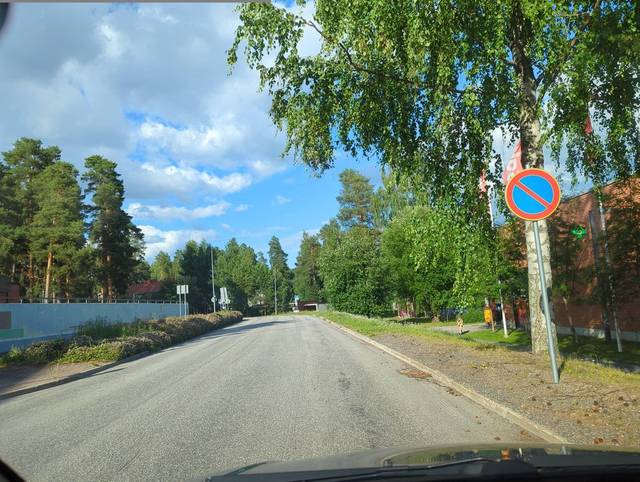
Region: Finland
Coordinates: 62.138, 25.768